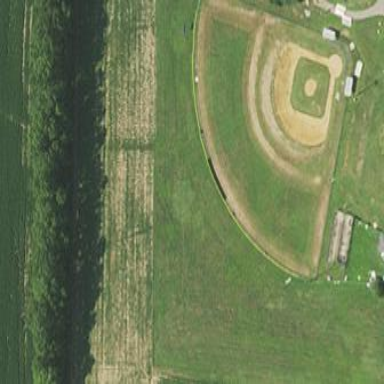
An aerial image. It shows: Baseball pitch for leisure and sports activities.